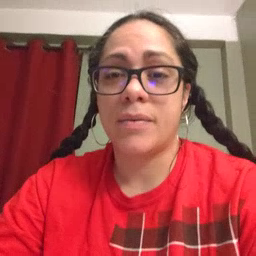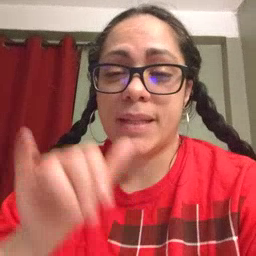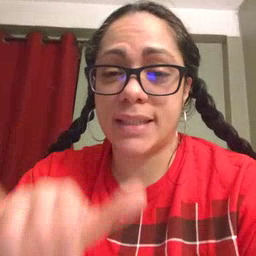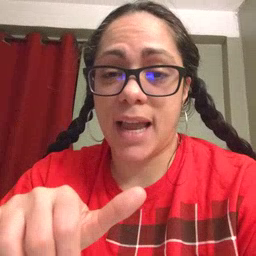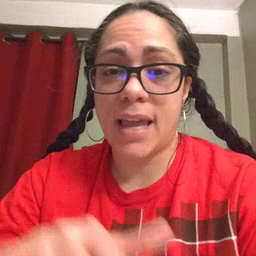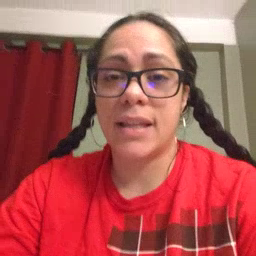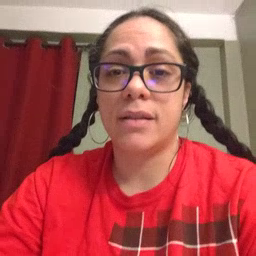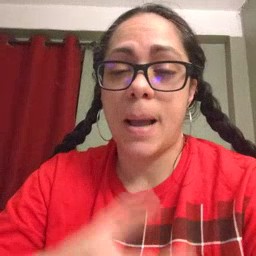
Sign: stay